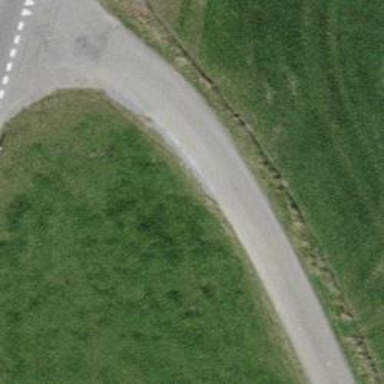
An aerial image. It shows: Unclassified road with asphalt surface.